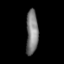
Tissue: lung
Cell type: T cells
Senescence score: 0.2267
Nuclear area (px): 526
Mean DAPI intensity: 125.266